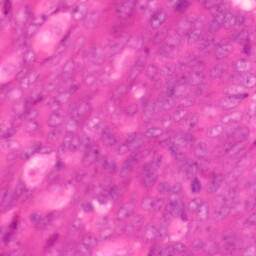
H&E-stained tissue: Colon